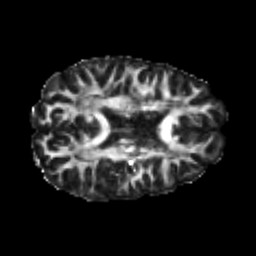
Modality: FA
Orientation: axial
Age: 20
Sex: female
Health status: healthy
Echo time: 0.074 s